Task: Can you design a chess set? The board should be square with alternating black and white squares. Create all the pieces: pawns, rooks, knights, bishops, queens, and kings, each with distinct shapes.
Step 441:
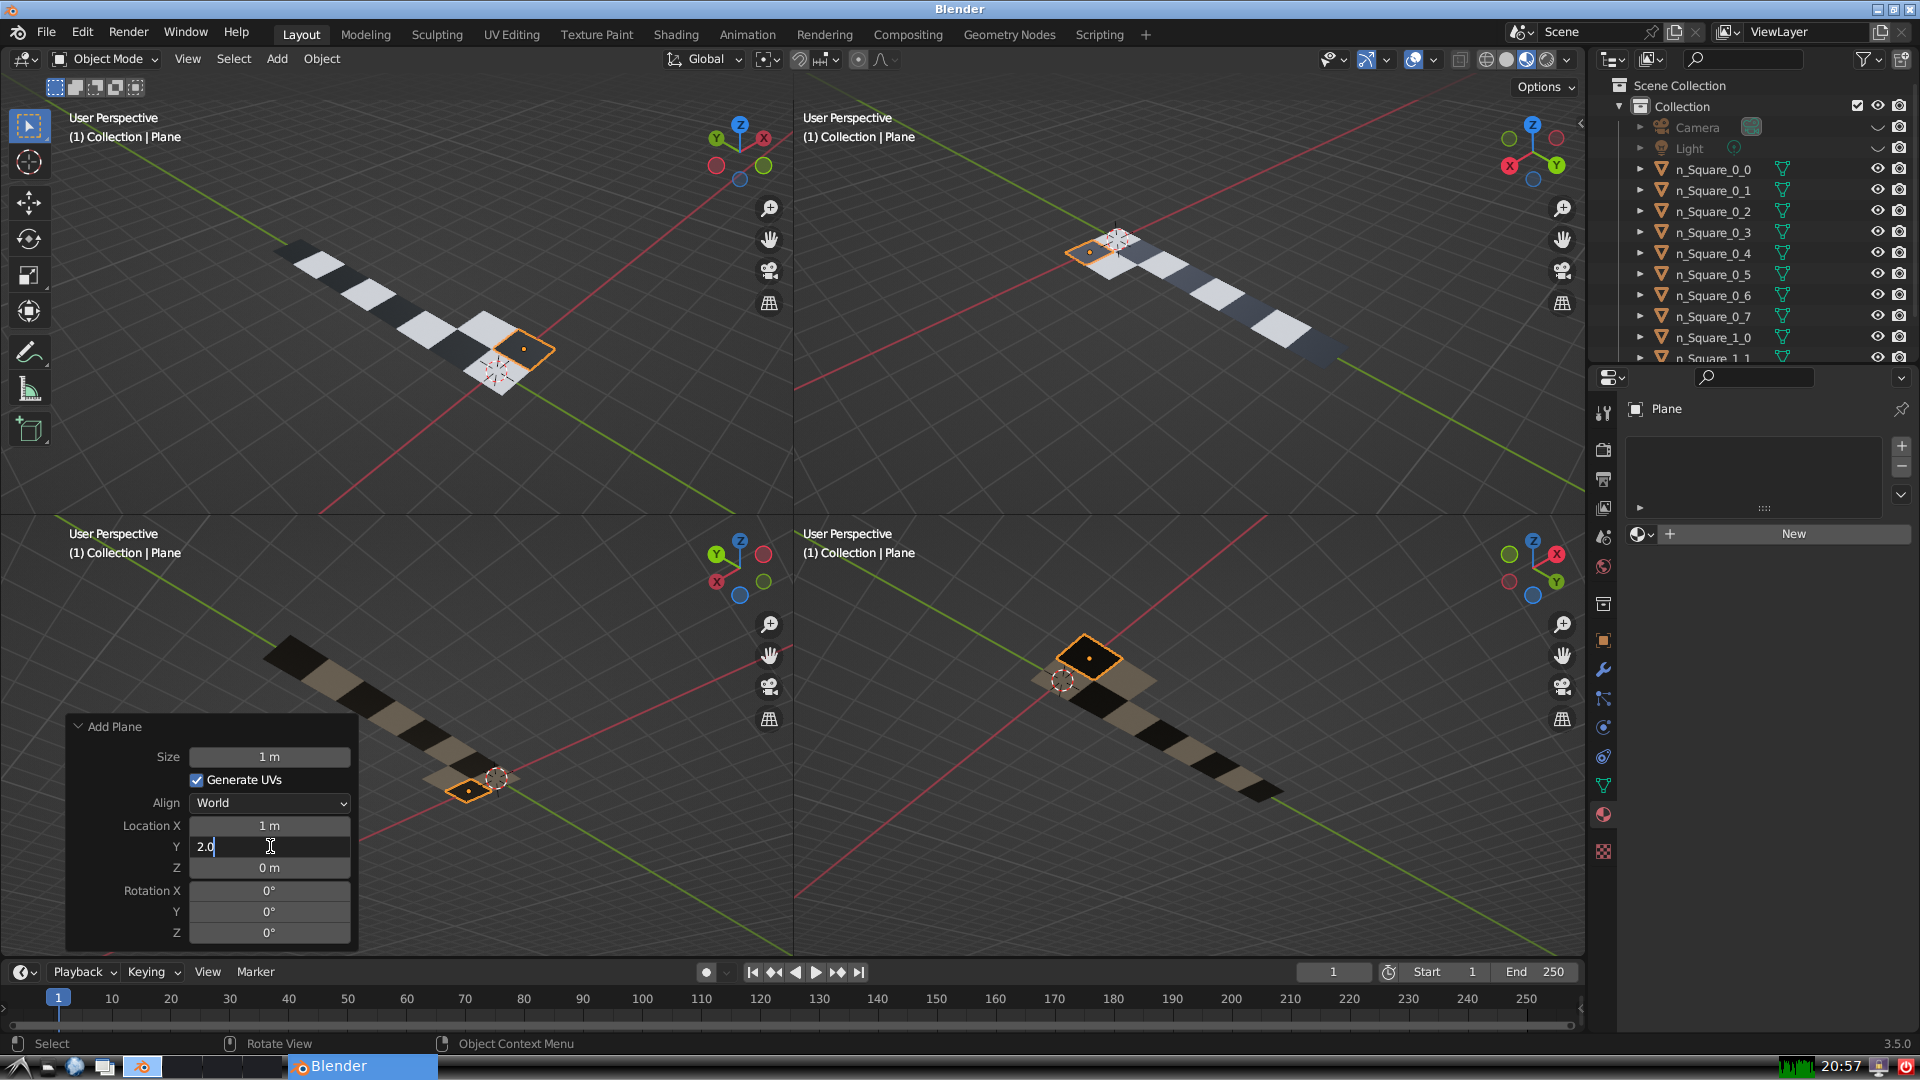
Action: {"key_press": ['Return']}